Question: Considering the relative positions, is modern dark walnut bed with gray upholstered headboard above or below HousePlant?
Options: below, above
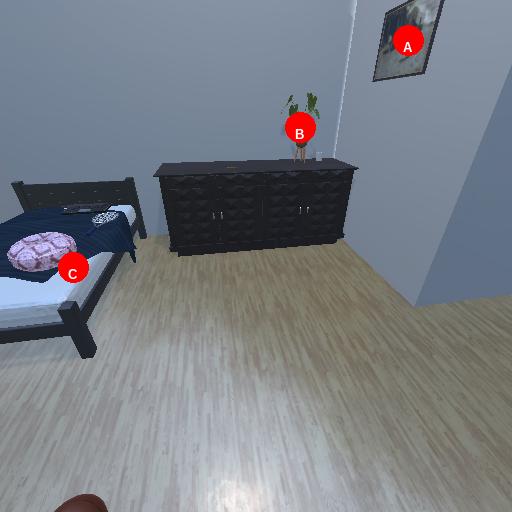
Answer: below